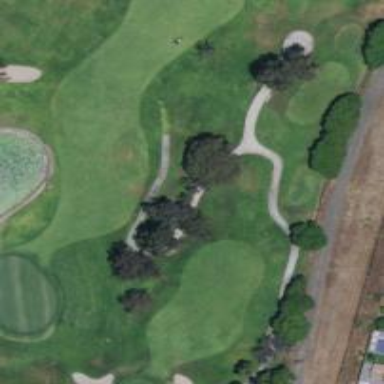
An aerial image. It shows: Golf cartpath that is also road path.